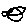
Label: bird